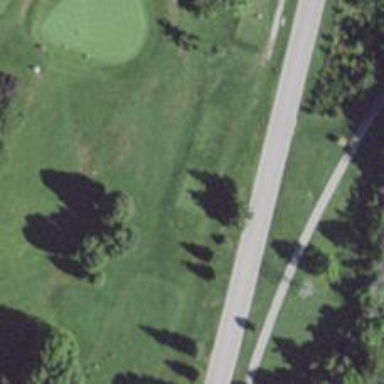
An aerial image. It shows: View of golf hole.